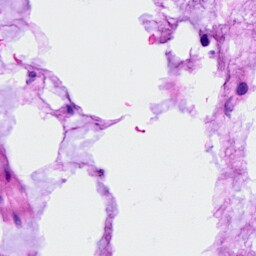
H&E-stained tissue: Ovarian